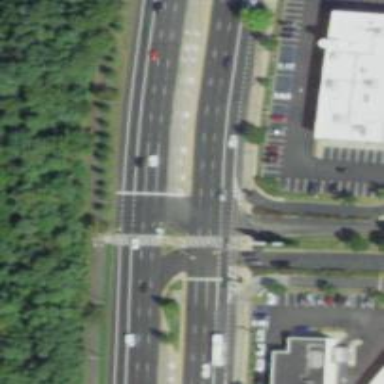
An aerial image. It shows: Footway that serves as traffic island.